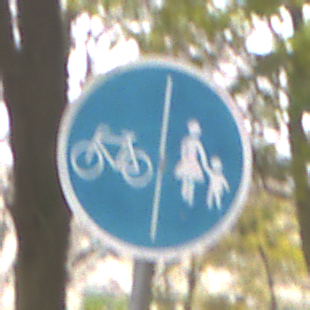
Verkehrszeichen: GetrennterRadUndGehwegRadwegLinks
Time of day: Midday
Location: Outdoor (Nature)
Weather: Overcast
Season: NotSpecified
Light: Natural